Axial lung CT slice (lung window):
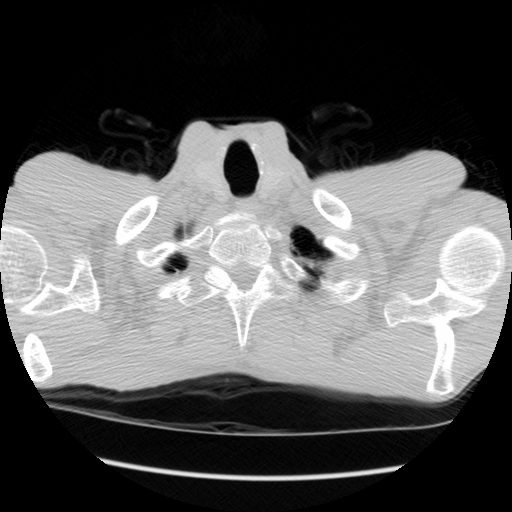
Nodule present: no